Interaction volume radius: 10 \u00c5
Interaction volume height: 20 \u00c5
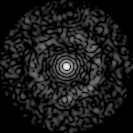
Disorder parameter: 0.8429